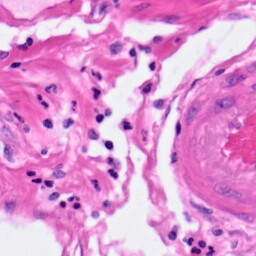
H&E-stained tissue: Pancreatic